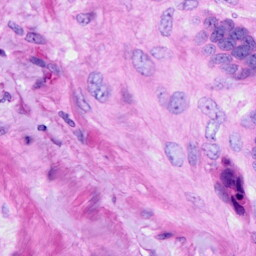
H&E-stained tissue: Ovarian